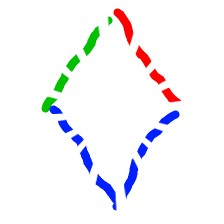
Shape: rhombus